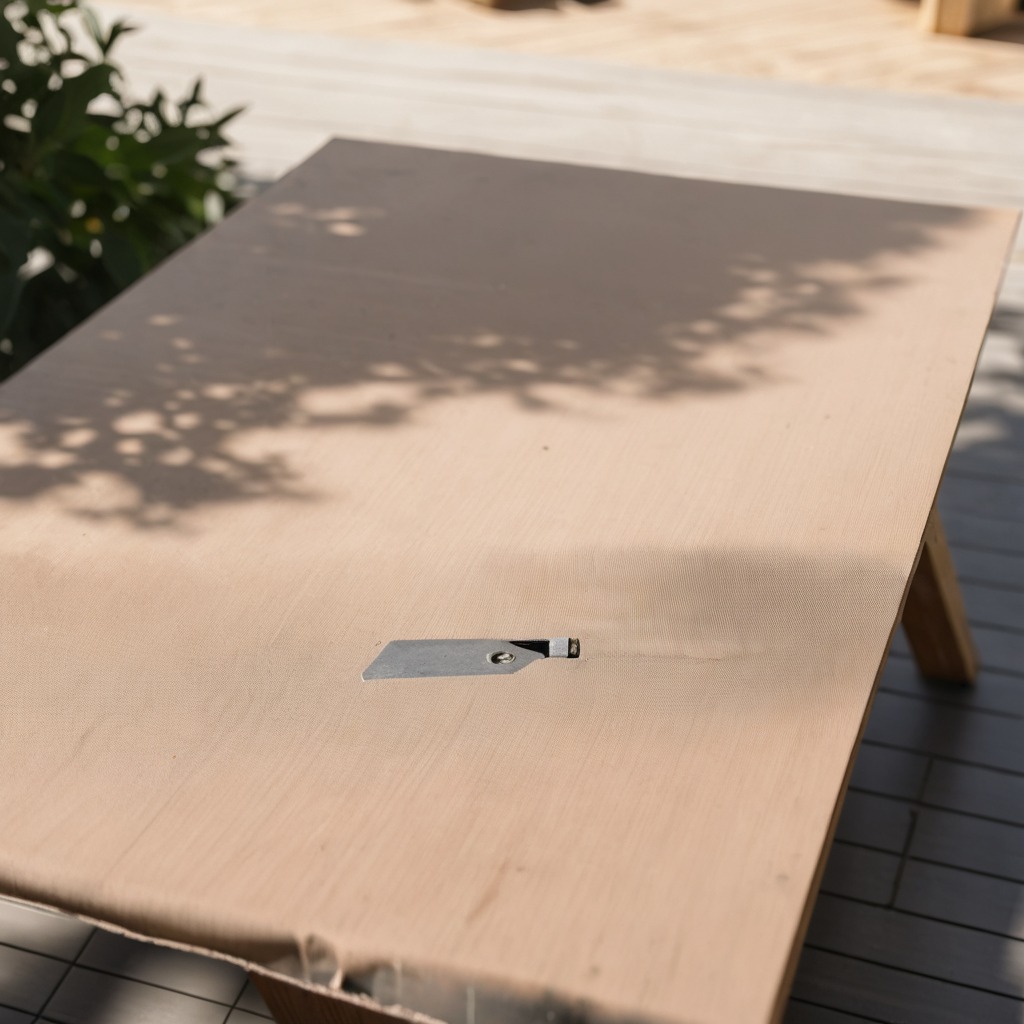
A metal saw is lying on a wooden table in an outdoor workshop during daytime bright natural light soft shadows worn but beneath the cloth.